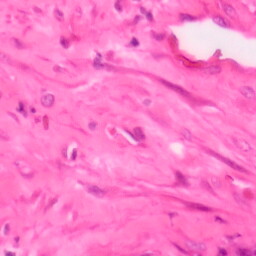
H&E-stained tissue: Colon